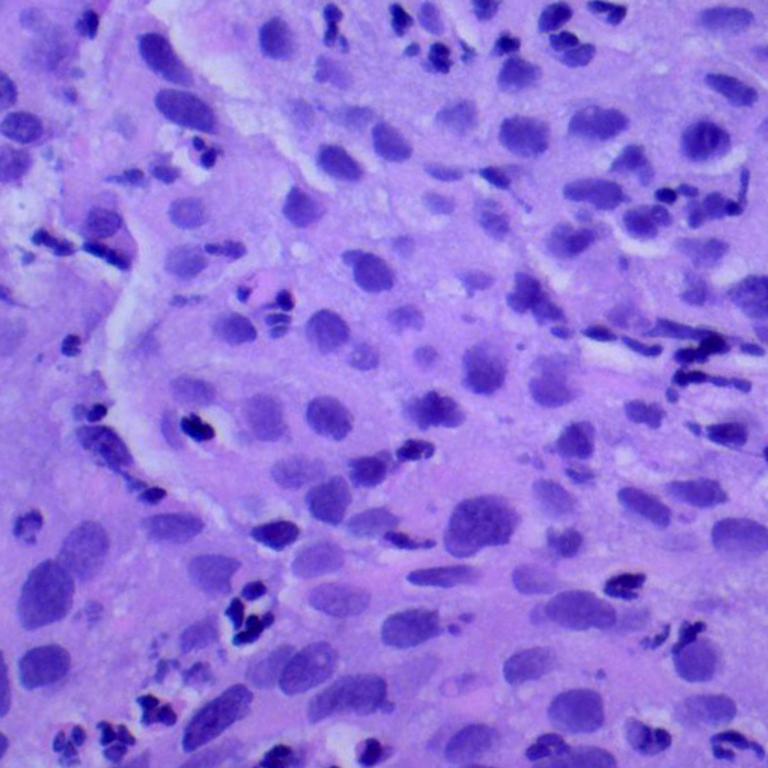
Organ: lung
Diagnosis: squamous carcinomas